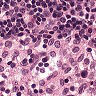
Metastatic tissue present: no